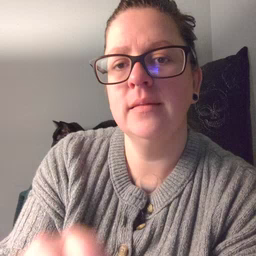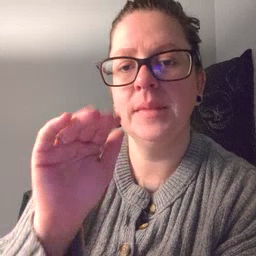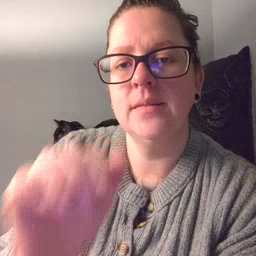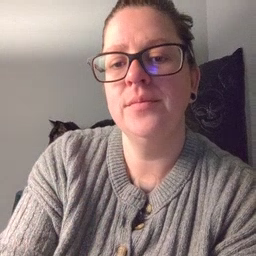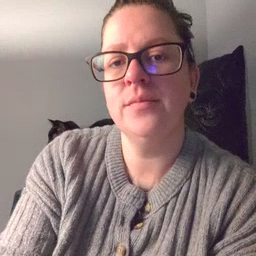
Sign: bye